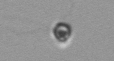
Label: nanoplankton_mix